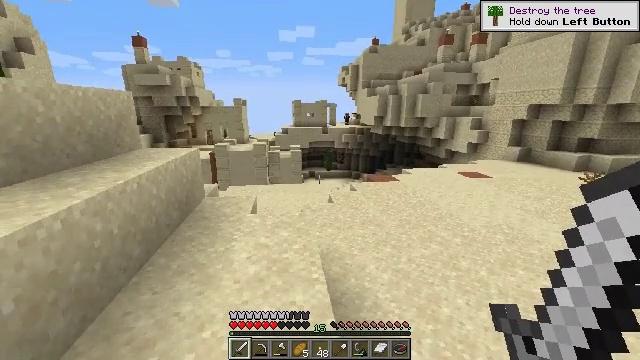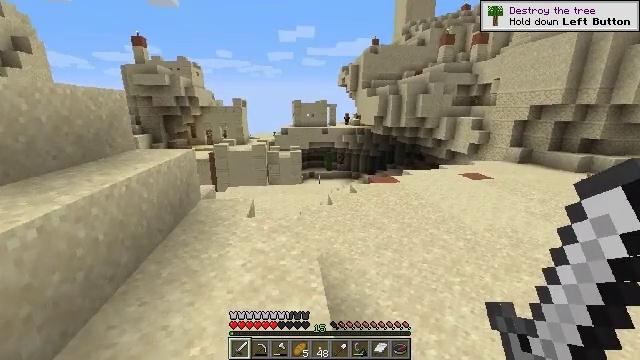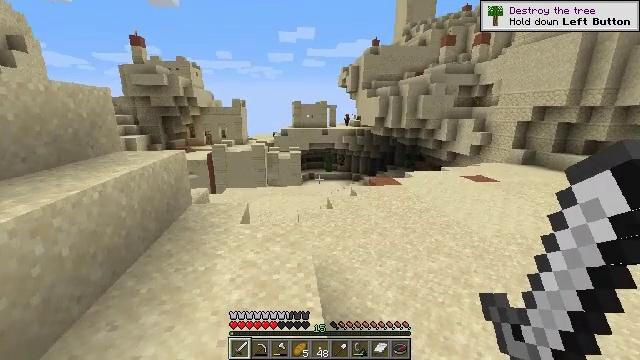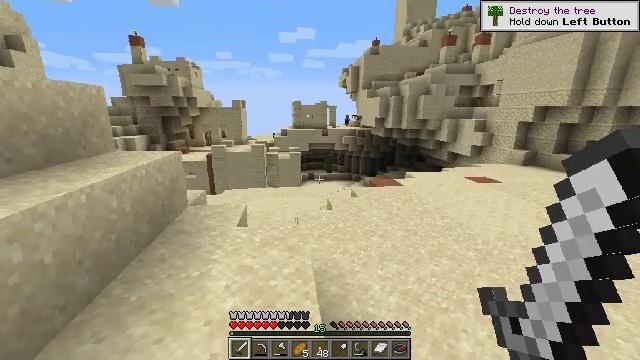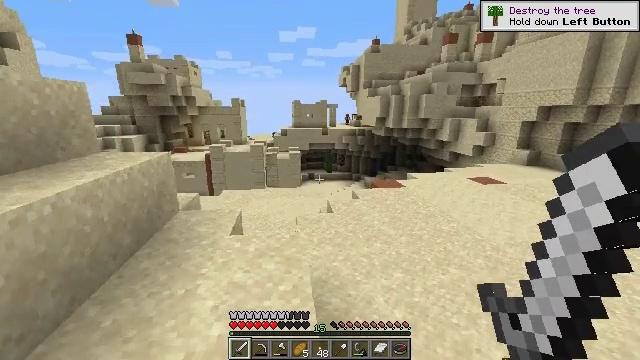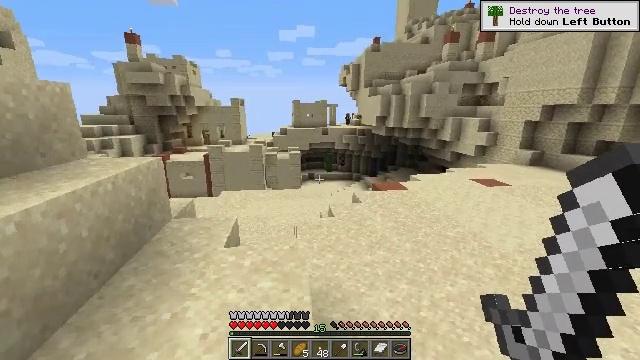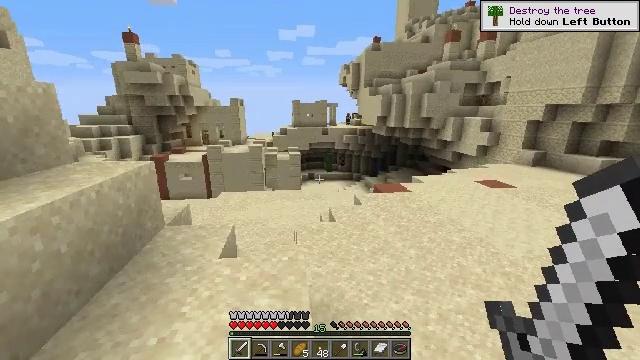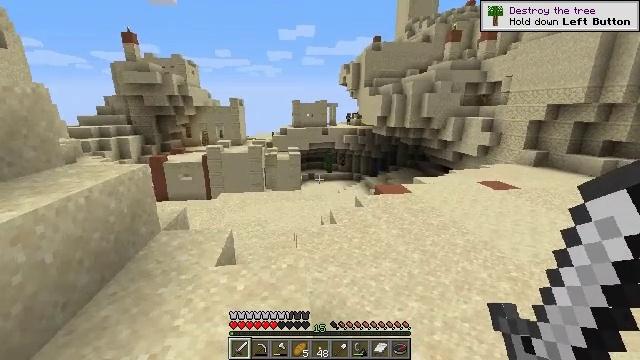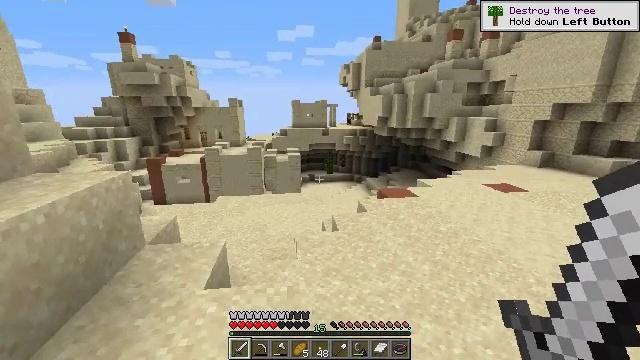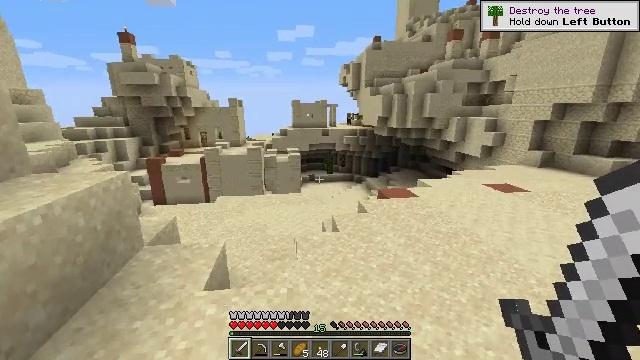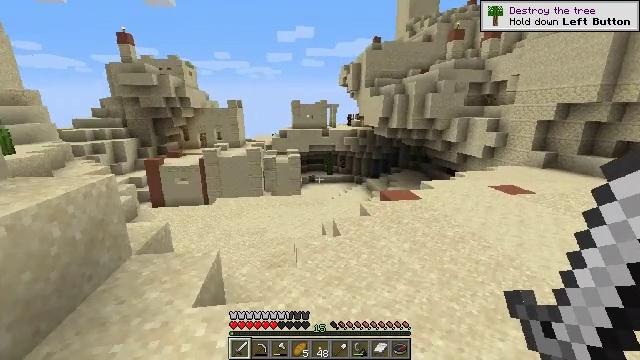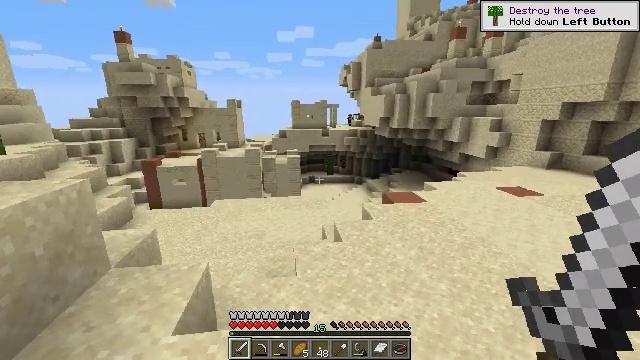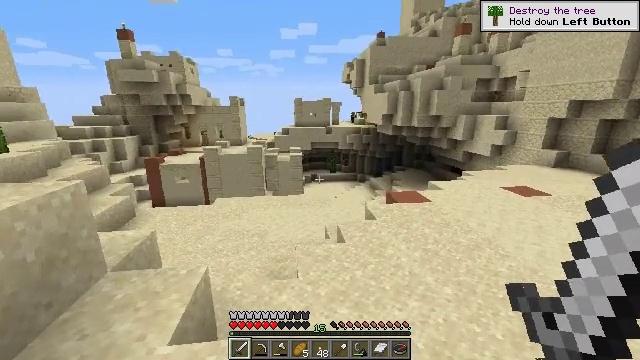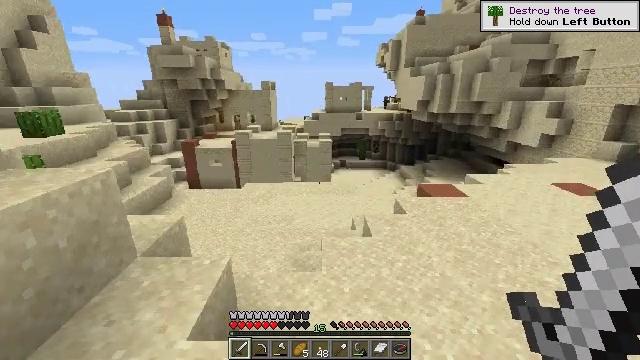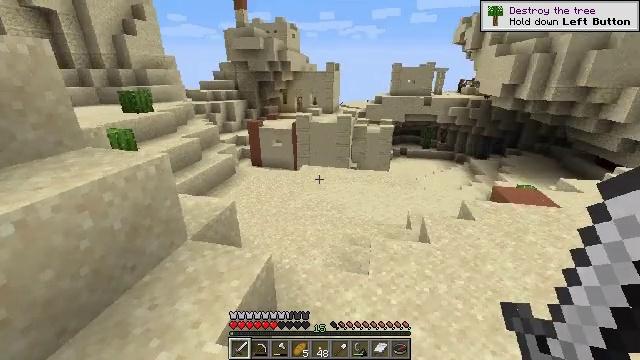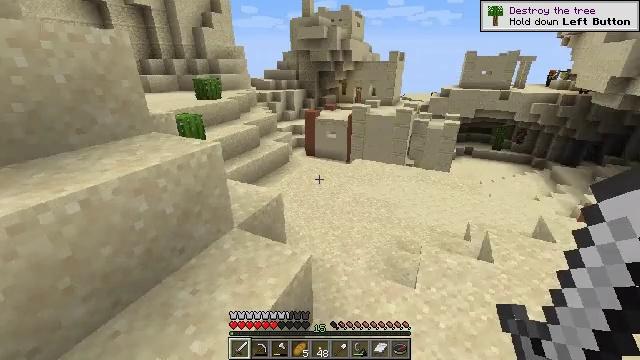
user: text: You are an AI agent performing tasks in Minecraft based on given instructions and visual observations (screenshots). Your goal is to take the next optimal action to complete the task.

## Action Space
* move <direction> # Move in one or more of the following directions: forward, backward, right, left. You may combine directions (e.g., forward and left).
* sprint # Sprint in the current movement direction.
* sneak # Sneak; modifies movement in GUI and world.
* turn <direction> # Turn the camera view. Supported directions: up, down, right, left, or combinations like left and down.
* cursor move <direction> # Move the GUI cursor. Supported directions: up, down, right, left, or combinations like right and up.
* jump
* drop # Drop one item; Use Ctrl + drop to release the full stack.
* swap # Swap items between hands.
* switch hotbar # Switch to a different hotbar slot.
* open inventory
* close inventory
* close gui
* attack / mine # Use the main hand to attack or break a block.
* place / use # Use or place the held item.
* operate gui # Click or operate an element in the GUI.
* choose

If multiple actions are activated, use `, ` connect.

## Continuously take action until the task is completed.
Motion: motion action
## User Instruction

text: Gather sea pickles from coral reefs.
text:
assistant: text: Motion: move forward
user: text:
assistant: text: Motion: move forward
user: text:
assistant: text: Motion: move forward
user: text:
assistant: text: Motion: move forward
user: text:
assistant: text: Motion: move forward
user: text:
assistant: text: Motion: move forward
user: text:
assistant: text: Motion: move forward
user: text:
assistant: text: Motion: move forward
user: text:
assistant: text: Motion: move forward
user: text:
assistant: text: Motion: move forward
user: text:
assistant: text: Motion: move forward
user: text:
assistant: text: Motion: move forward
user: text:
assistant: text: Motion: move forward, turn left and down
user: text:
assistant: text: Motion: move forward, turn left and down
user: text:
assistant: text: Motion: move forward, turn left and down
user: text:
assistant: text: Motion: move forward, turn left
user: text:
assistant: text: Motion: move forward
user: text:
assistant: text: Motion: move forward
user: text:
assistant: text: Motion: move forward
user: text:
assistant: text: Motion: move forward
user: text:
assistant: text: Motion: move forward
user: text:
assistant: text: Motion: move forward
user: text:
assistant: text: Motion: move forward
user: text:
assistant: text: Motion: move forward
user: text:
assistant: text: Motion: move forward
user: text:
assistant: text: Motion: move forward
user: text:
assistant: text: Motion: move forward
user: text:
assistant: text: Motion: move forward
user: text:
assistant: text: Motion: move forward
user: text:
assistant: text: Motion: move forward